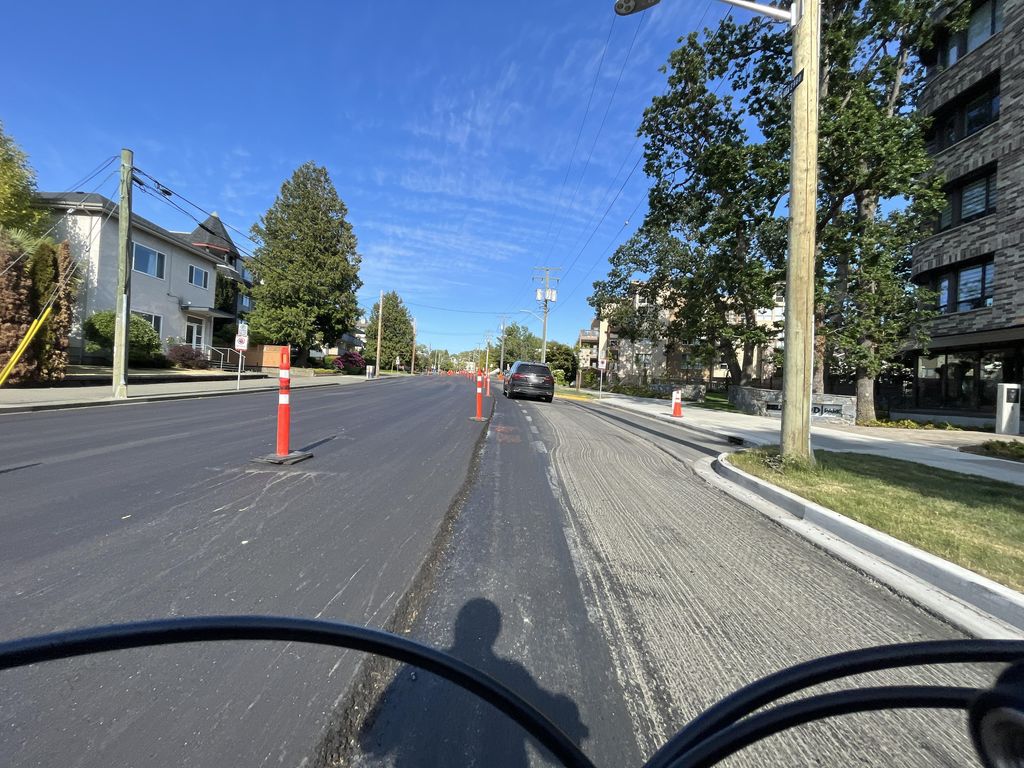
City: victoria